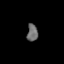
Tissue: skin
Cell type: Epithelial cells
Senescence score: 0.7841
Nuclear area (px): 182
Mean DAPI intensity: 106.412